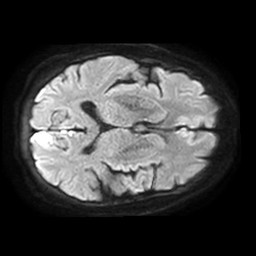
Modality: TRACE
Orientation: axial
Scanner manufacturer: philips
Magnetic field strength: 1.5 T
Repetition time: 3.395 s
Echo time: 0.06922 s